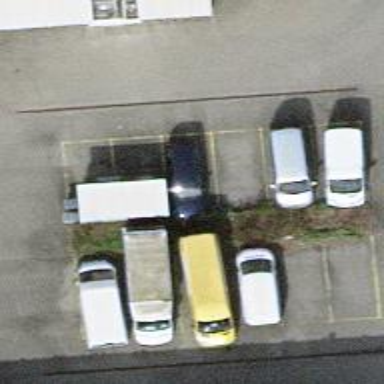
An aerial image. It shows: Parking area with surface.